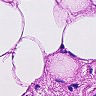
Metastatic tissue present: no